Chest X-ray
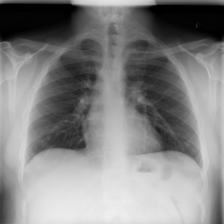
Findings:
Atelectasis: negative
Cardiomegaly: negative
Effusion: negative
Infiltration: negative
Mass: negative
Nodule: negative
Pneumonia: negative
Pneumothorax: negative
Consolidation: negative
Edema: negative
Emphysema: negative
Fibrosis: negative
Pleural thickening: negative
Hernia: negative